Field crop: maize
Growth stage: 2
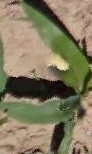
Species: maize